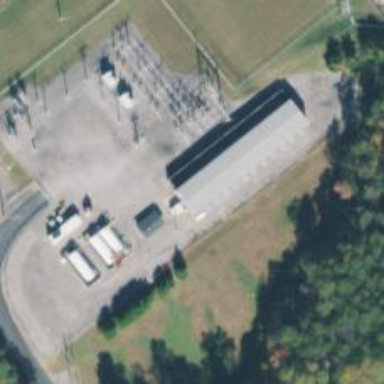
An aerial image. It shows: Generator is pictured.